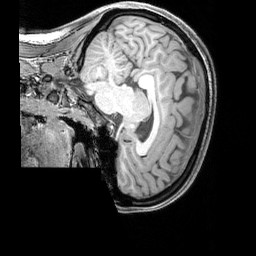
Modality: T1w
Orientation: sagittal
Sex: female
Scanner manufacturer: siemens
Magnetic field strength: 3 T
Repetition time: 2.3 s
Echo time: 0.00226 s